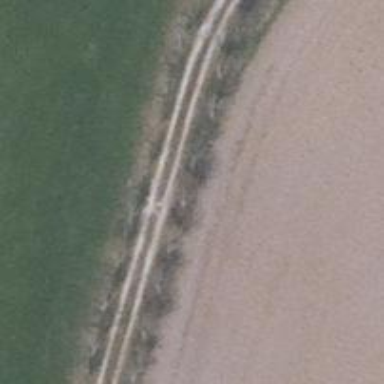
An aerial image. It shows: Gravel track with Grade 3 quality.